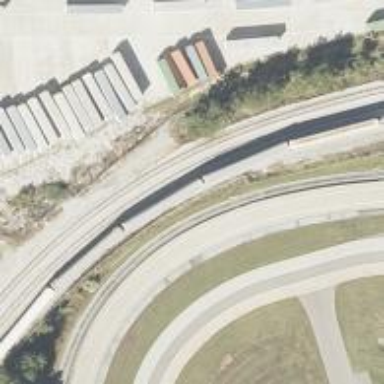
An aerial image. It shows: Rail spur service.